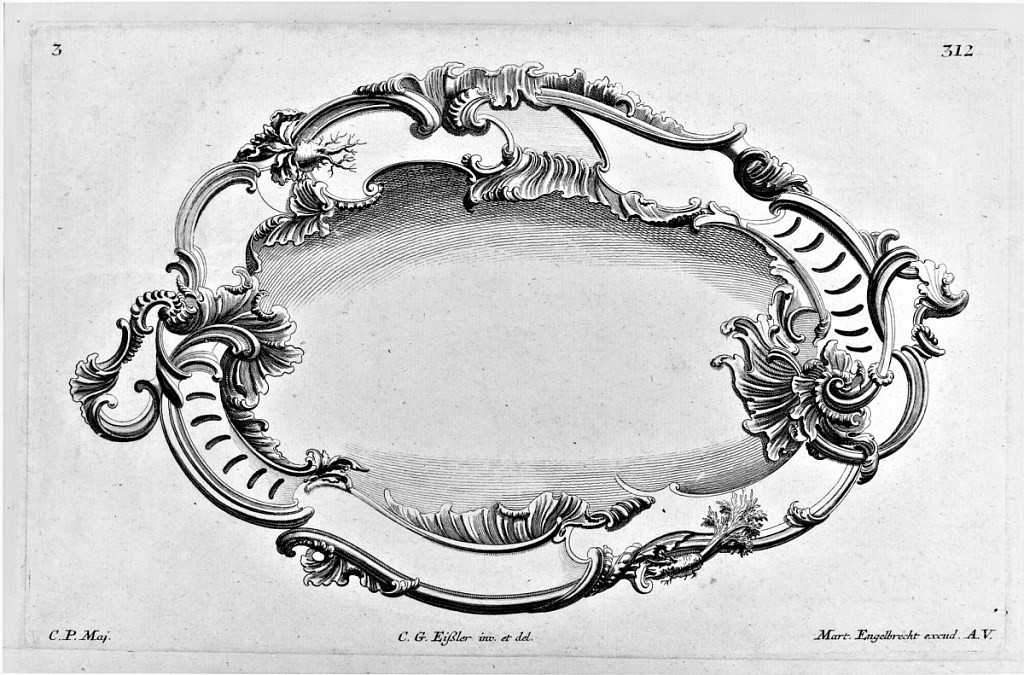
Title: Design for a Silver Platter
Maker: Caspar-Gottlieb Eisler, German, active 1707–1755
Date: ca. 1750
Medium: Engraving on white laid paper
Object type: Print
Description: Design for rocaille silver, serving dish.  Asymmetric in form with two, twisting handles. Ornamented with root vegetables set in looping, lettuce and shell-like border. The plate is signed and numbered.